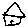
Label: house